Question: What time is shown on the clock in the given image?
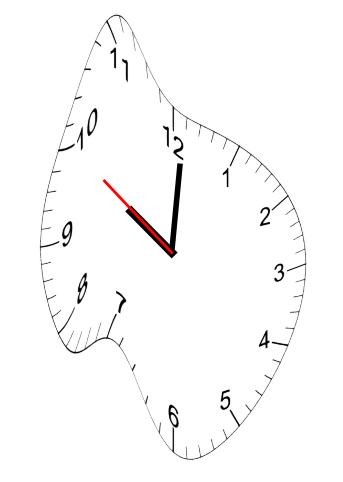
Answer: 10:00:50